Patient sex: F
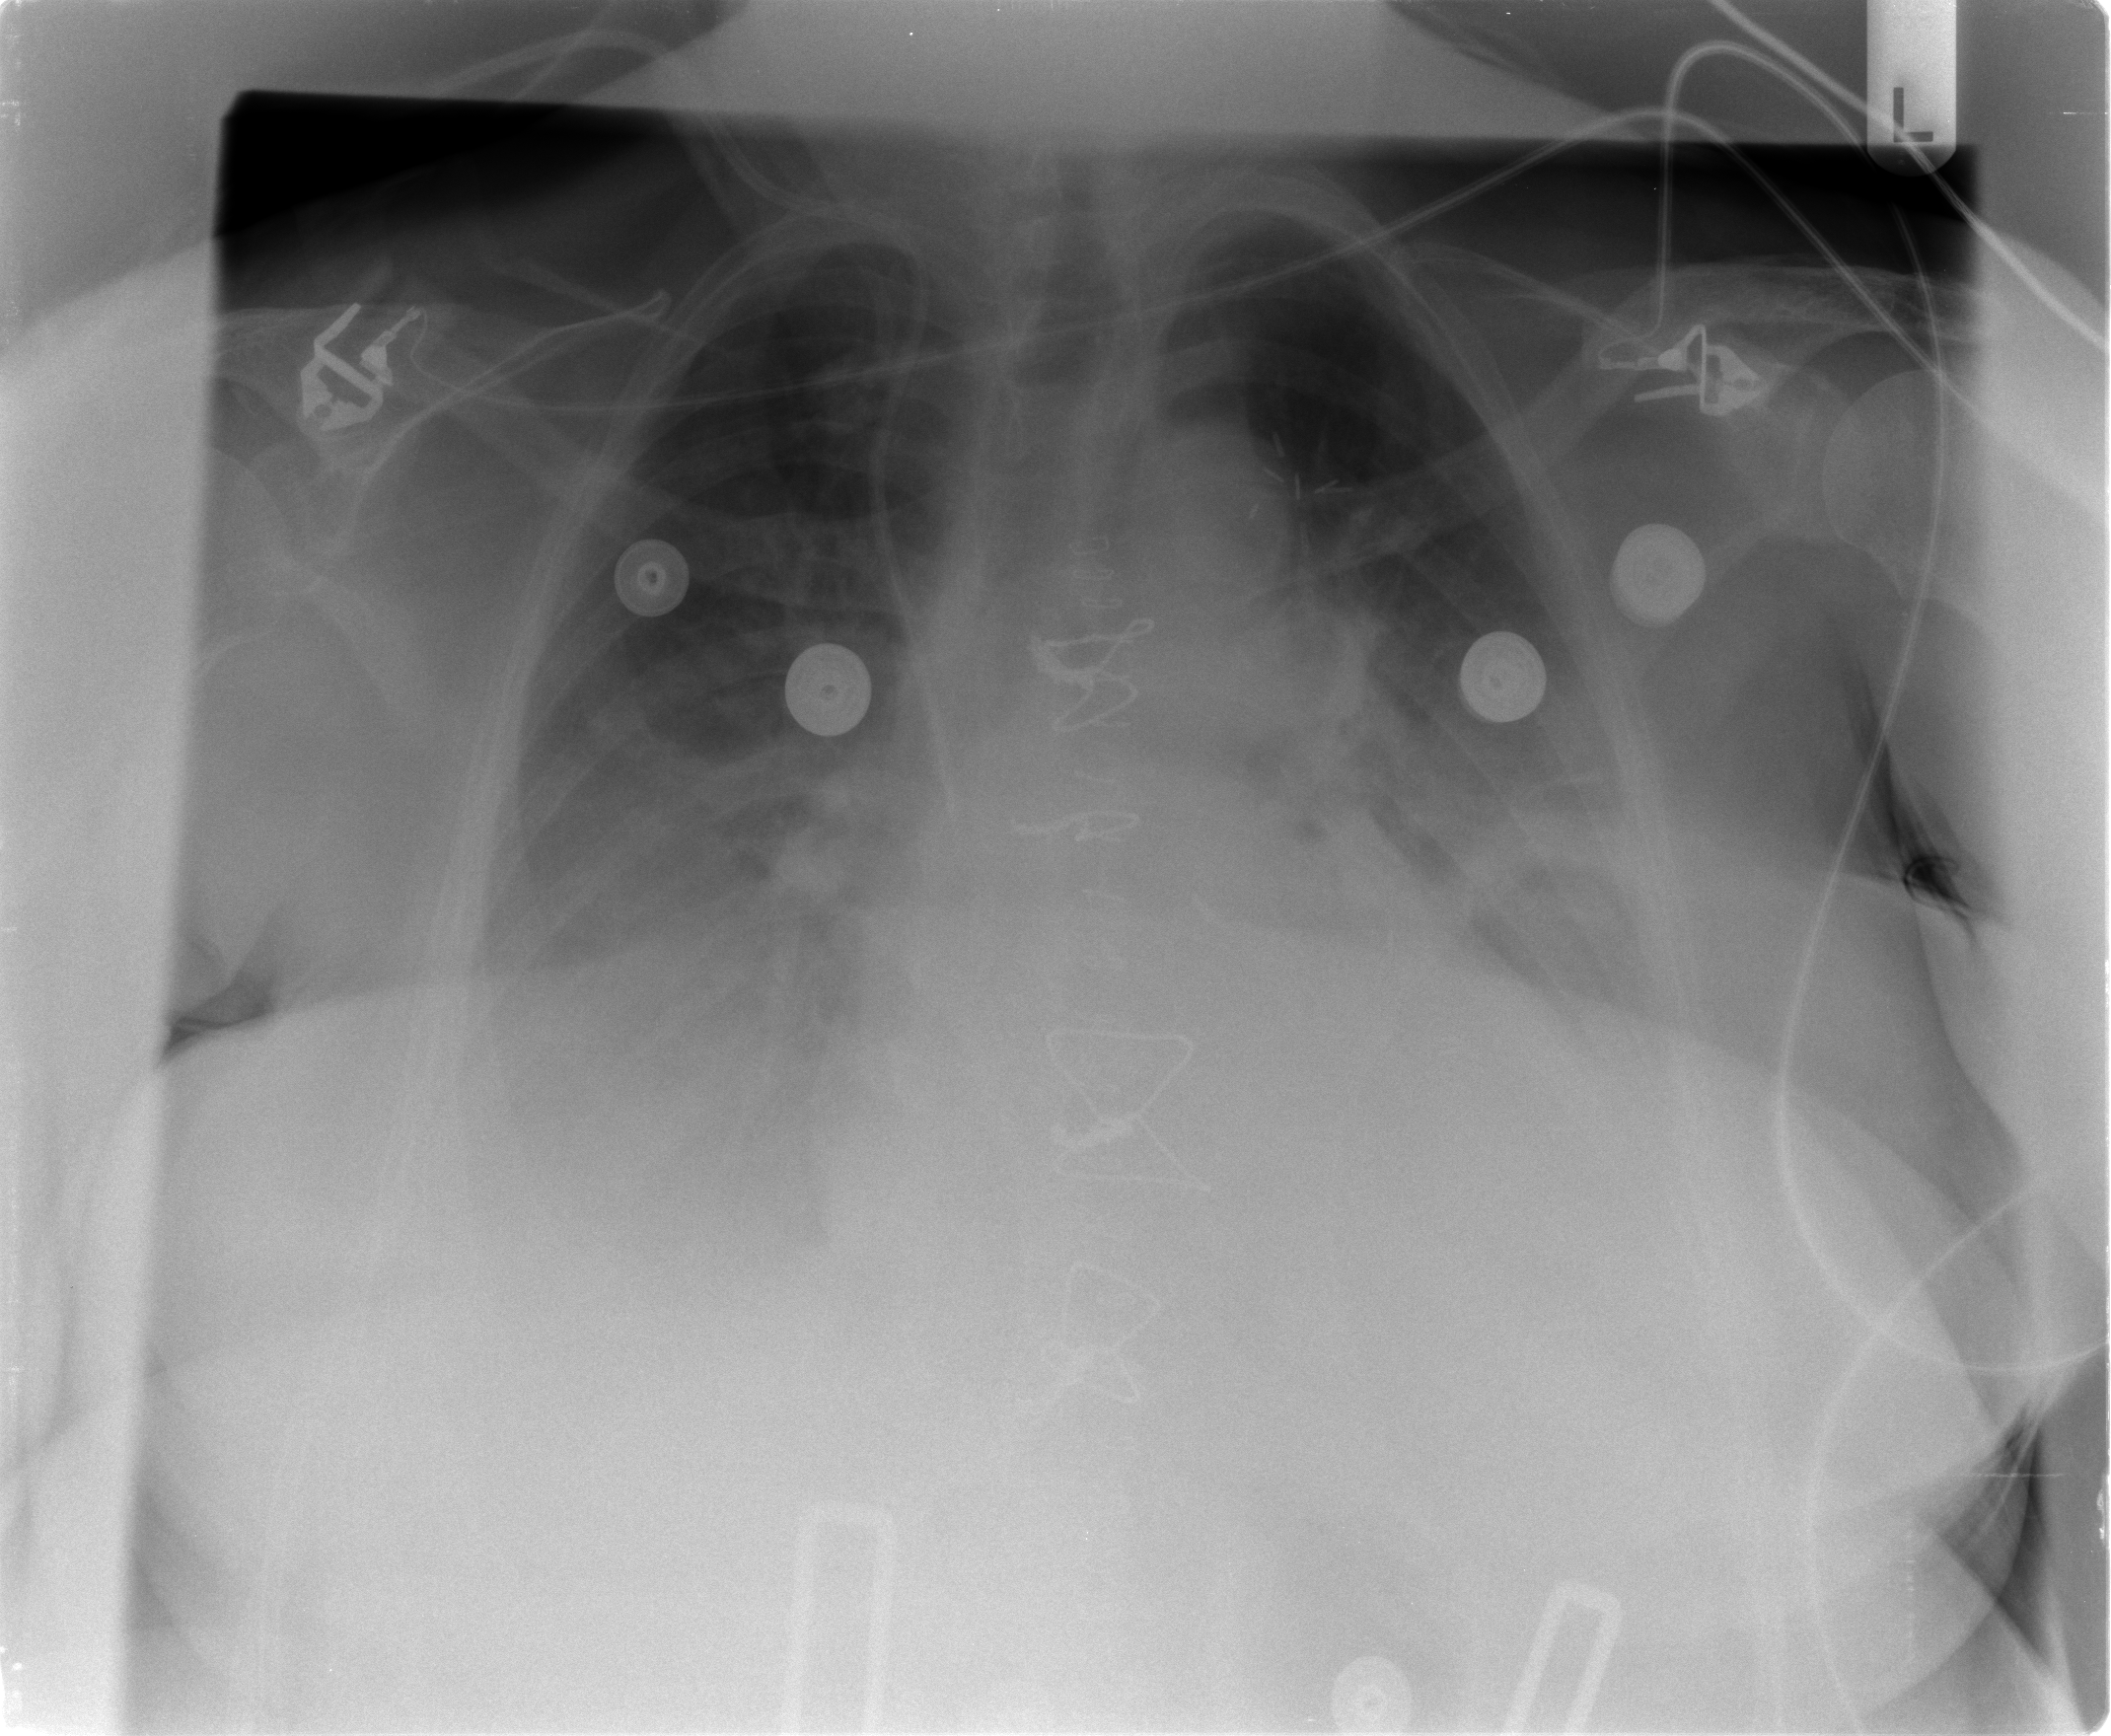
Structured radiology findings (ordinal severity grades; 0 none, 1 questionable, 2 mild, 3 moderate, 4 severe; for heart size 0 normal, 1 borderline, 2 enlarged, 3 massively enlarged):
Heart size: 2
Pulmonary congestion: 2
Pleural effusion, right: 3
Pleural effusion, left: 2
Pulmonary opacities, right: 0
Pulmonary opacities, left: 0
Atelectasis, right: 2
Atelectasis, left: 2